Question: What I'm trying to achieve is a custom calendar where I place events.
I've created a basic custom control which simply lists the events:
'''
namespace MyControls
{
using System;
using System.Collections;
using System.Collections.Generic;
using System.Web.UI;
using System.Web.UI.HtmlControls;
using System.Web.UI.WebControls;
public class Calendar : CompositeDataBoundControl
{
protected override Int32 CreateChildControls(IEnumerable dataSource, Boolean dataBinding)
{
Int32 itemCounter = 0;
if (dataSource != null)
{
IEnumerator dataSourceEnumerator = dataSource.GetEnumerator();
while (dataSourceEnumerator.MoveNext())
{
LinkButton eventLink = new LinkButton();
eventLink.Click += new EventHandler(EventLinkClick);
HtmlGenericControl eventContainer = new HtmlGenericControl();
eventContainer.Controls.Add(eventLink);
eventContainer.TagName = "p";
this.Controls.Add(eventContainer);
if (dataBinding)
{
CalendarEvent currentEvent = (CalendarEvent) dataSourceEnumerator.Current;
eventLink.CommandArgument = String.Concat(currentEvent.Name, "SS", currentEvent.Day.ToBinary());
eventLink.Text = currentEvent.Name;
eventLink.ToolTip = currentEvent.Description;
}
itemCounter++;
}
}
return itemCounter;
}
protected void EventLinkClick(Object sender, EventArgs e)
{
}
}
}
'''
The control works, when I pass it a 'List<CalendarEvent>' it displays every event's 'LinkButton' inside its own '<p />', when I click a 'LinkButton' the 'EventLinkClick' method gets called, and after the postback the 'LinkButton's are still there with their values.
However, I don't need a plain list of the event, I need to place my events inside a calendar, inside the correct day.
I create my calendar like this:
'''
Int32 year = 2011;
Table monthTable = null;
TableRow weekRow = null;
for (DateTime day = new DateTime(year, 1, 1); day.Year == year; day = day.AddDays(1))
{
if (day.Day == 1)
{
HtmlGenericControl monthName = new HtmlGenericControl();
monthName.InnerText = CultureInfo.CurrentUICulture.DateTimeFormat.GetMonthName(day.Month);
monthName.TagName = "h2";
this.Controls.Add(monthName);
monthTable = new Table();
TableHeaderRow headerRow = new TableHeaderRow();
headerRow.TableSection = TableRowSection.TableHeader;
monthTable.Rows.Add(headerRow);
for (Int32 i = 0; i < 7; i++)
{
TableHeaderCell dayOfWeekCell = new TableHeaderCell();
dayOfWeekCell.Text = CultureInfo.CurrentUICulture.DateTimeFormat.GetShortestDayName((DayOfWeek) i);
headerRow.Cells.Add(dayOfWeekCell);
}
weekRow = new TableRow();
weekRow.TableSection = TableRowSection.TableBody;
for (Int32 i = 0; i < (Int32) day.DayOfWeek; i++)
{
weekRow.Cells.Add(new TableCell());
}
}
if (day.DayOfWeek == DayOfWeek.Sunday && day.Day != 1)
{
monthTable.Rows.Add(weekRow);
weekRow = new TableRow();
weekRow.TableSection = TableRowSection.TableBody;
}
TableCell dayCell = new TableCell();
dayCell.Text = Convert.ToString(day.Day);
weekRow.Cells.Add(dayCell);
if (day.Day == DateTime.DaysInMonth(day.Year, day.Month))
{
for (Int32 i = (Int32) day.DayOfWeek; i < 6; i++)
{
weekRow.Cells.Add(new TableCell());
}
monthTable.Rows.Add(weekRow);
this.Controls.Add(monthTable);
}
}
'''
which yields to something like this:
.
Now, how can I integrate the two things?
What I came up with is casting the 'dataSource' parameter to 'IEnumerable<CalendarEvents>' and after the 'dayCell.Text = Convert.ToString(day.Day);' line I get the events of the day from the 'IEnumerable<CalendarEvents>' through LINQ.
However, this breaks on postback because when the control is recreating itself after a postback the 'dataSource' parameter is full of nulls, so I can't fetch the events of the day, so I can't recreate the controls.
I couldn't find anything on the net about this, and I'm completely stuck.
Am I missing (or messing) something? What should I do to achieve what I'm looking for?
# Update #1
As StriplingWarrior <URL> I tried to save the 'dataSource' in the ViewState, however I failed dramatically.
What I tried is this: at the beginning of the 'CreateChildControls' method I placed
'''
if (dataBinding)
{
this.ViewState.Add("myDataSource", dataSource);
}
IEnumerable myDataSource = (IEnumerable) this.ViewState["myDataSource"];
'''
and replaced every call to 'dataSource' with 'myDataSource'.
However, when the page post backs 'this.ViewState["myDataSource"]' is 'null', and I'm back to square one.
I'm starting to regret when I decided to go with a 'CompositeDataBoundControl'... :
# Update #2
I tried to create a new project containing only the custom control, and I rewrote it from scratch, and <URL> worked:
'''
if (dataBinding)
{
this.ViewState.Add("DataSource", dataSource);
}
else
{
dataSource = (IEnumerable) this.ViewState["DataSource"];
}
'''
However, I haven't been able to pinpoit what was causing the 'this.ViewState["DataSource"]' in the original solution.
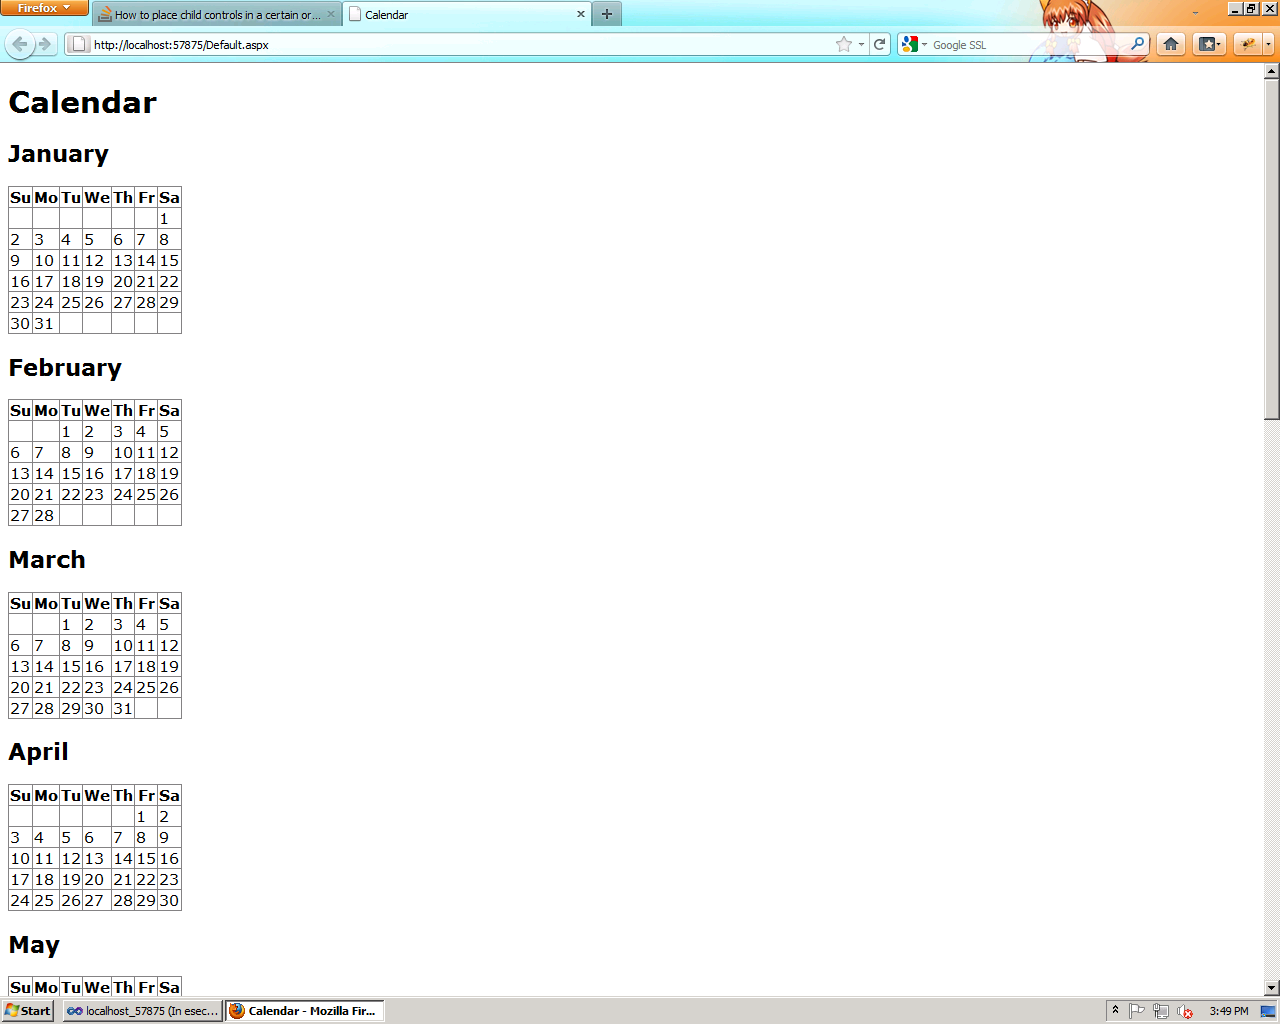
Answer: You're running into ViewState issues. You can either disable viewstate on your control, or write the control in such a way that it saves the information it needs in ViewState, so it doesn't need to rebind to the data source on subsequent postbacks.